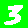
Digit: 3